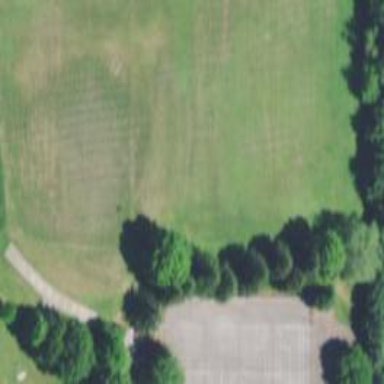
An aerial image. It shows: Disc golf hole.